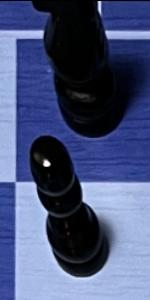
Label: Pawn_Black